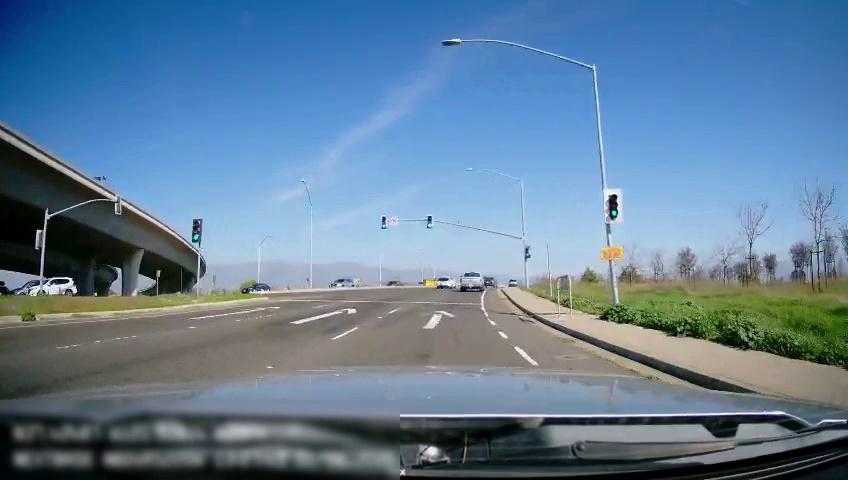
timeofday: Day
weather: Sunny
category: Drivable Space
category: Vehicles | SUV
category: Vehicles | Truck
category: Vehicles | SUV
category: Vehicles | SUV
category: Vehicles | Car
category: Vehicles | SUV
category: Vehicles | SUV
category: Lanes | Current Lane
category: Lanes | Current Lane
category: Lanes | Opposite Lane
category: Lanes | Opposite Lane
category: Traffic | Lights
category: Traffic | Lights
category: Traffic | Lights
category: Traffic | Lights
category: Traffic | Lights
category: Traffic | Lights